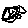
Label: smiley face